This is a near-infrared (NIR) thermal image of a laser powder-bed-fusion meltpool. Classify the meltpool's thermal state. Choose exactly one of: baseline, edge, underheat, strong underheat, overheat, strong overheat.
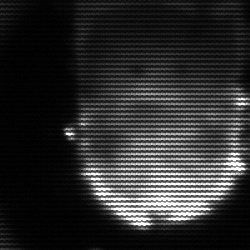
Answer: baseline